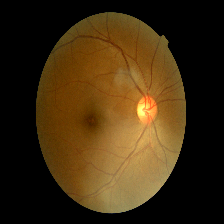
Diabetic retinopathy grade: Mild